Question: # Background
A managed bean must have parameters configured through its web.xml file. The web.xml file defines context initialization parameters that are configured in JDeveloper (11.1.2.3) as follows:

The source for the definition of 'reporting.server.protocol' follows:
'''
<context-param>
<description>Defines the data transport mechanism to ret...</description>
<param-name>reporting.server.protocol</param-name>
<param-value>http</param-value>
</context-param>
'''
The bean exposes public accessor methods for 'reportServerProtocol'.
The source for the bean resembles:
'''
@ManagedBean
@RequestScoped
public class OracleReportBean extends ReportBean {
@ManagedProperty("#{initParam['reporting.server.protocol']}")
private String reportServerProtocol = URLReportImpl.DEFAULT_PROTOCOL;
// ...
}
'''
# Problem
I would like to initialize the bean using context initialization parameters, rather than through <URL>, some examples show references to 'initParam':
'''
<managed-bean>
<managed-bean-name>reportBean</managed-bean-name>
<managed-bean-class>ca.corp.report.view.OracleReportBean</managed-bean-class>
<managed-bean-scope>request</managed-bean-scope>
<managed-property>
<property-name>reportServerProtocol</property-name>
<property-class>java.lang.String</property-class>
<value>#{initParam['reporting.server.protocol']}</value>
</managed-property>
...
</managed-bean>
'''
The key line being the value element '#{initParam['reporting.server.protocol']}'. However, JDeveloper shows the line as being incorrect. That is, the 'initParam' context is not available within 'adfc-confing.xml'.
The error is: "EL token 'initParam' is unknown."
# Question
Using an <URL>, how can the context initialization parameters be used to configure a managed bean, declaratively within ADFc?
# Related Links
- <URL>
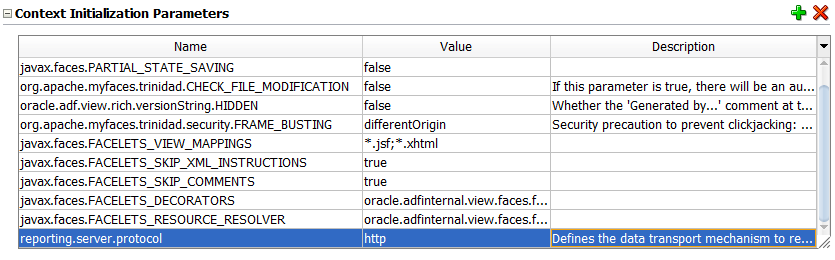
Answer: A bug in JDeveloper causes errors to be displayed:

However, even though the IDE displays an error, the code executes as expected.